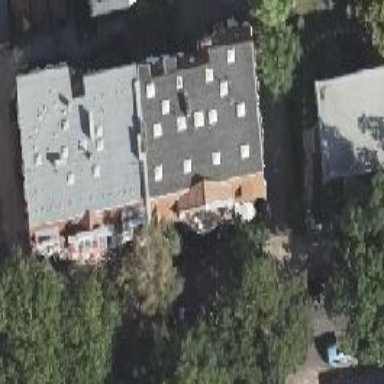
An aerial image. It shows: Apartment building with double saltbox roof shape.